Question: I need to rearrange the default controls in the Google Map (v3, 3.4) API.
Everything is in place and works, but when I add the , , the and the to the same (i.e. google.maps.ControlPosition.RIGHT_TOP), I can't define the order of how they are rendered.
has a default of TOP_RIGHT, but changing it to RIGHT_TOP (the default of the other ones mentioned above) add's it to the bottom in this location:

Here's the code for the map options (nevermind the added OSM layer):
'''
var mapOptions = {
zoom: 12,
center: def_center, // is set before this snippet
mapTypeControl: true,
mapTypeId: user_maptype, // is set before this snippet
mapTypeControlOptions: {
position: google.maps.ControlPosition.RIGHT_TOP,
mapTypeIds: [google.maps.MapTypeId.ROADMAP, google.maps.MapTypeId.SATELLITE, google.maps.MapTypeId.HYBRID, google.maps.MapTypeId.TERRAIN, "openstreetmap"]
},
zoomControl: true,
zoomControlOptions: {
style: google.maps.ZoomControlStyle.DEFAULT,
position: google.maps.ControlPosition.RIGHT_TOP
},
streetViewControl: true,
streetViewControlOptions: {
position: google.maps.ControlPosition.RIGHT_TOP
},
panControl: false,
panControlOptions: {
position: google.maps.ControlPosition.RIGHT_TOP
},
scaleControl: false,
scaleControlOptions: {
position: google.maps.ControlPosition.BOTTOM_RIGHT
}
};
'''
I need the to be the first element to be rendered (above the streetViewControl). Any idea how to do this?
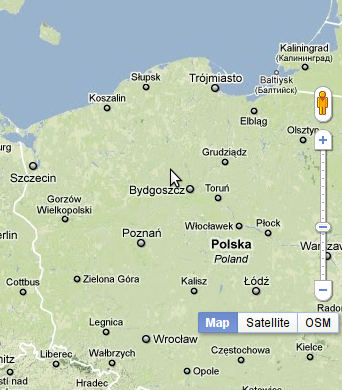
Answer: This code works fine in the google code editor @ <URL>
in the end the solution was to use 'TOP_RIGHT' instead of 'RIGHT_TOP'
Additionally the 'index' property can be changed via 'setAttribute' just like a majority of the other properties.
'''
function initialize() {
var mapDiv = document.getElementById('map-canvas');
var map = new google.maps.Map(mapDiv, {
center: new google.maps.LatLng(37.4419, -<PHONE>),
zoom: 13,
mapTypeId: google.maps.MapTypeId.ROADMAP,
mapTypeControl: true,
mapTypeControlOptions: {
position: google.maps.ControlPosition.TOP_RIGHT
},
zoomControl: true,
zoomControlOptions: {
style: google.maps.ZoomControlStyle.DEFAULT,
position: google.maps.ControlPosition.RIGHT_TOP
},
streetViewControl: true,
streetViewControlOptions: {
position: google.maps.ControlPosition.RIGHT_TOP
},
panControl: false,
panControlOptions: {
position: google.maps.ControlPosition.RIGHT_TOP
},
scaleControl: false,
scaleControlOptions: {
position: google.maps.ControlPosition.BOTTOM_RIGHT
}
});
}
'''